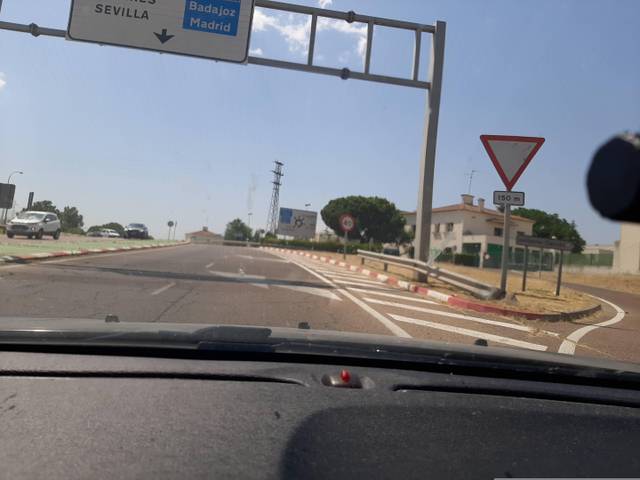
Region: Spain
Coordinates: 38.905, -6.365